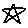
Label: star